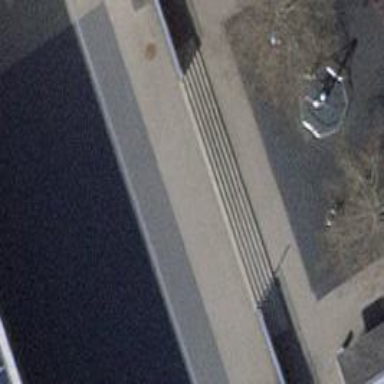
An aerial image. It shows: Asphalt steps along the road.